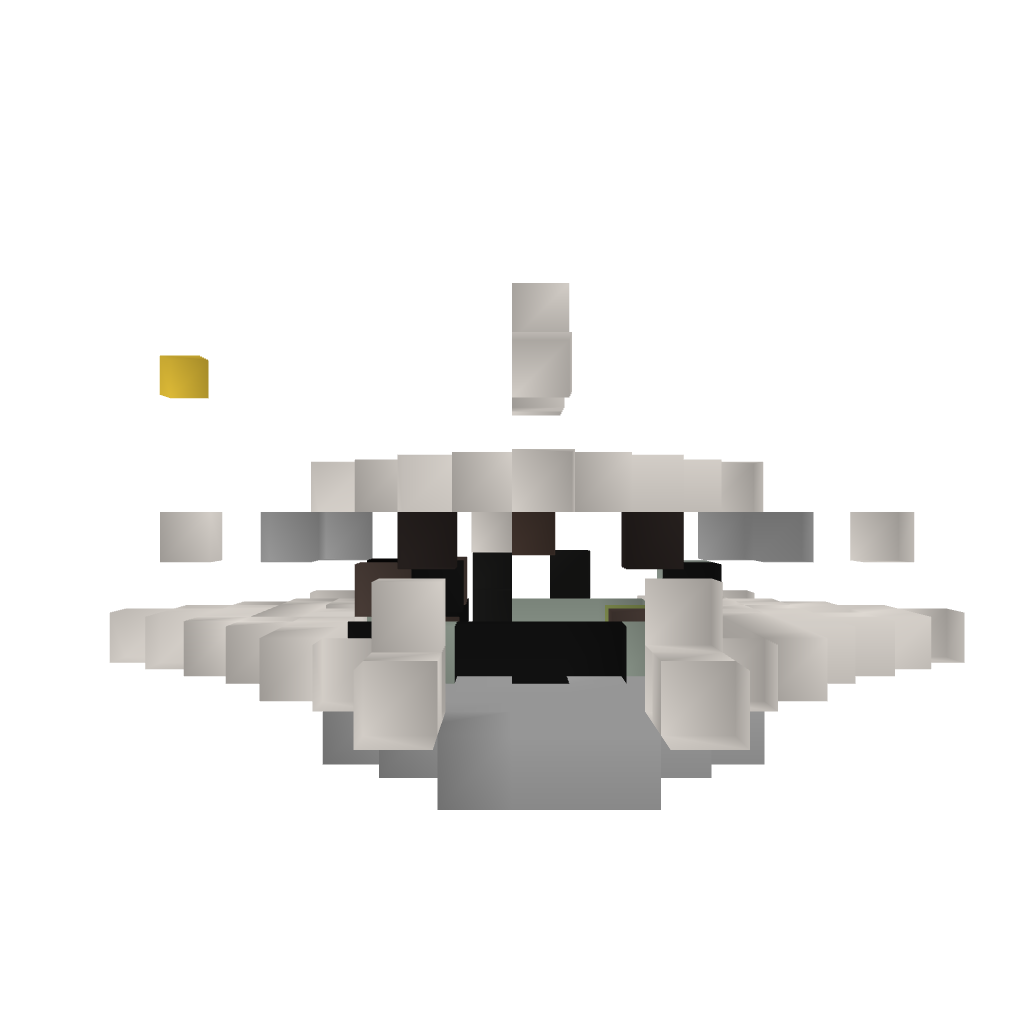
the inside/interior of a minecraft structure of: Functional Alien Fighter